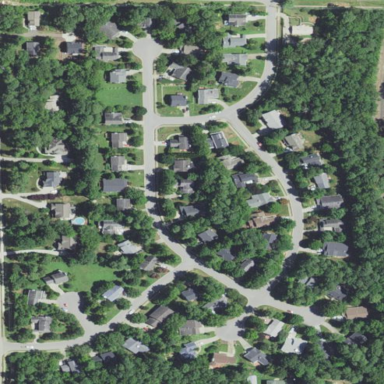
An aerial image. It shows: Residential area within neighborhood.